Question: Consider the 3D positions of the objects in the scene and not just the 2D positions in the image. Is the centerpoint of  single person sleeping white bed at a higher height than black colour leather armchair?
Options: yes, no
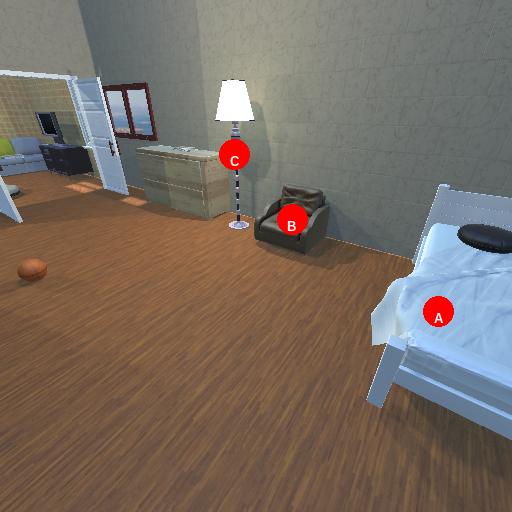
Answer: yes